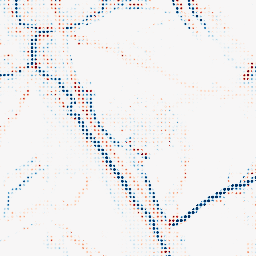
Category: morphological
Decomposition family: morphological_diamond
Decomposition parameters: operation: average
radius: 5
Upsampling method: sinc_blackman
Upsampling parameters: scale: 8
kernel_size: 4
Upsampling scale: 8